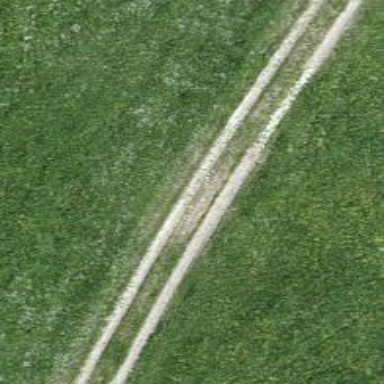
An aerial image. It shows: Grass track with grade5 track type.